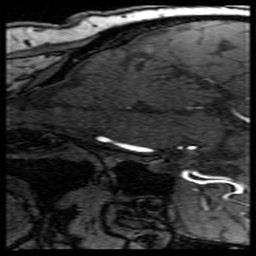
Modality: angio
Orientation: sagittal
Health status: ill
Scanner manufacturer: siemens
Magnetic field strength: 3 T
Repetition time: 0.022 s
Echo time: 0.0036 s